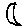
Label: moon